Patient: sex F, age 19
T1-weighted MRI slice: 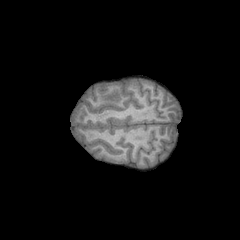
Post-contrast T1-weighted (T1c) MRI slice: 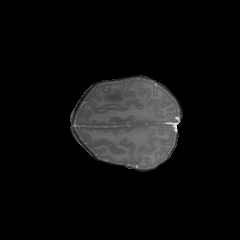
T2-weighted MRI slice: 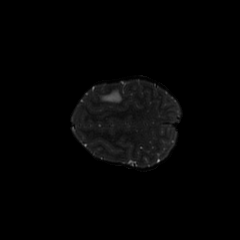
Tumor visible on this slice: yes
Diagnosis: Astrocytoma, IDH-mutant
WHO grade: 4